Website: home-depot
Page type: customer-info-address
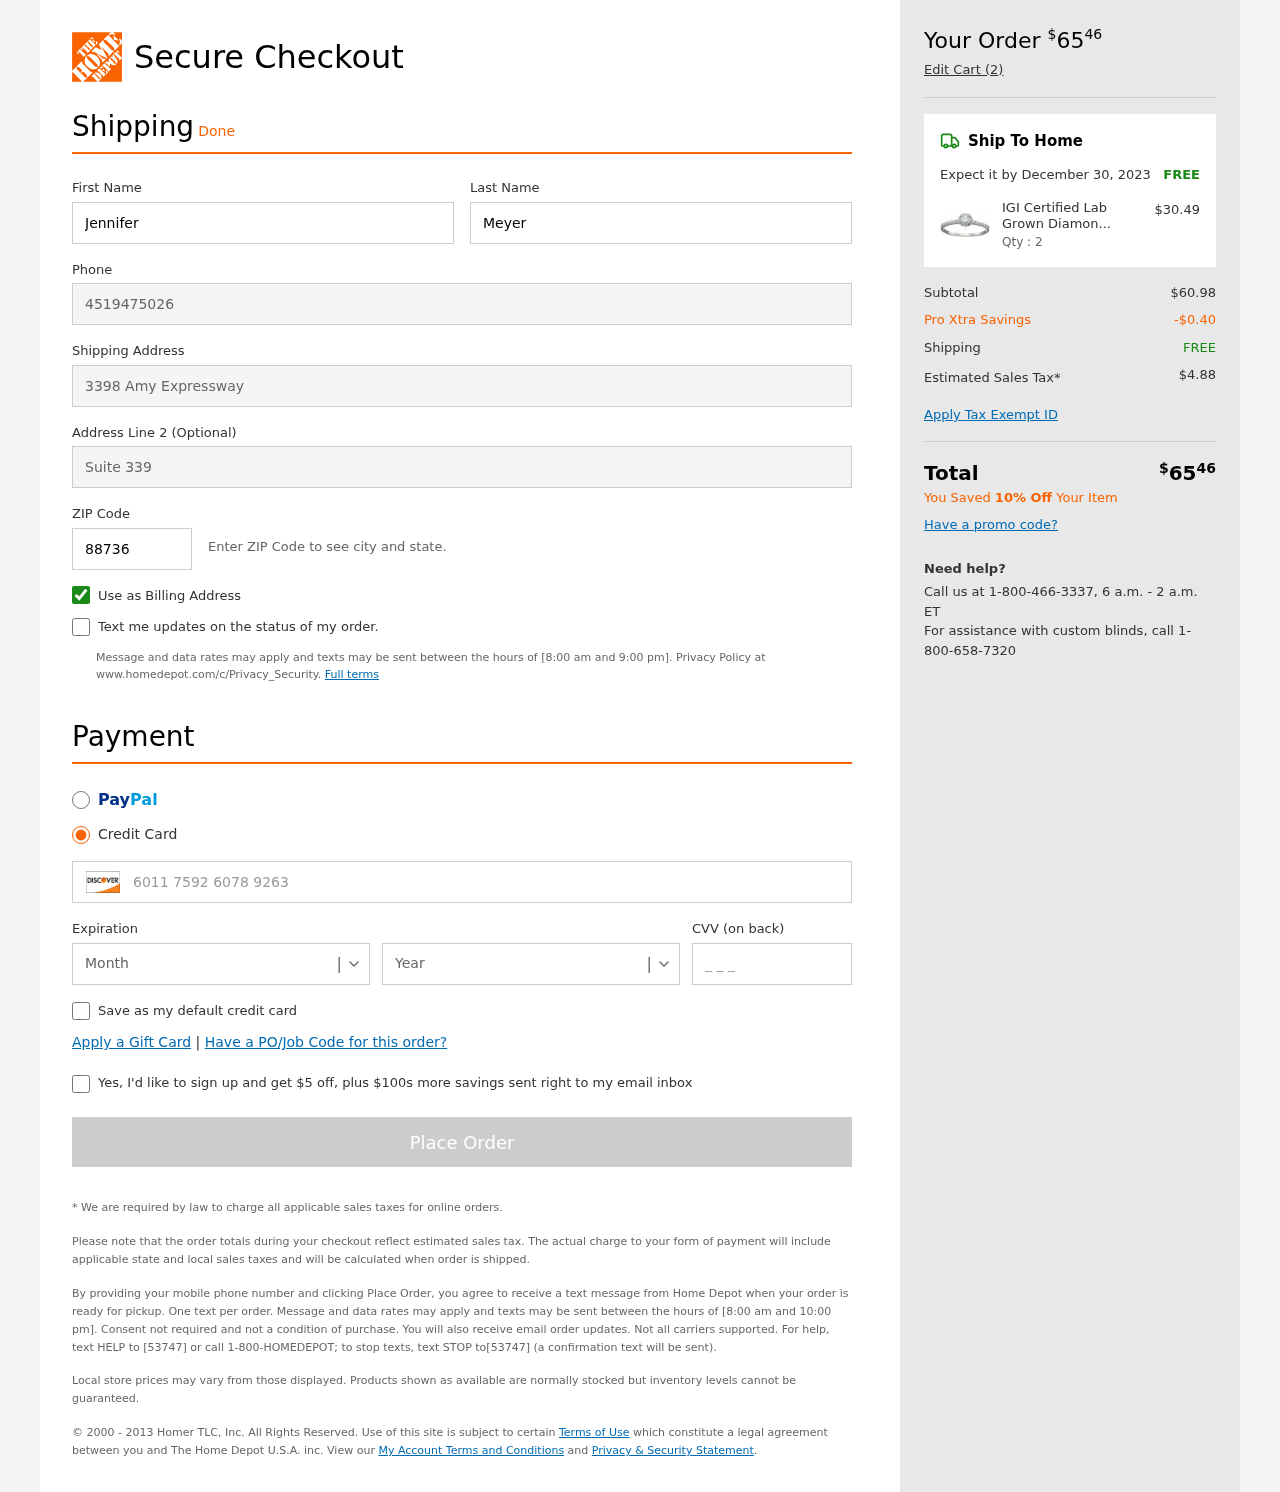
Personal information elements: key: PII_CARD_CVV
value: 684
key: PII_CARD_EXPIRY_MONTH
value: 12
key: PII_CARD_EXPIRY_YEAR
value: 30
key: PII_CARD_NUMBER
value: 6011 7592 6078 9263
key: PII_FIRSTNAME
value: Jennifer
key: PII_LASTNAME
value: Meyer
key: PII_PHONE
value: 4519475026
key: PII_POSTCODE
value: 88736
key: PII_STREET
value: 3398 Amy Expressway
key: PII_STREET2
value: Suite 339
Product elements: key: PRODUCT1_NAME
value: IGI Certified Lab Grown Diamond Halo Engagement Ring in 14k White Gold (1/2 CT.TW., I-J Color, SI1-S
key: PRODUCT1_PRICE
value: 30.49
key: PRODUCT1_QUANTITY
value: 2
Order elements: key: ORDER_TOTAL
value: $6546
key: ORDER_NUM_ITEMS
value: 2
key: ORDER_DELIVERY_DATE
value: December 30, 2023
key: ORDER_SHIPPING_COST
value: FREE
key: ORDER_SUBTOTAL
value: $60.98
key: ORDER_DISCOUNT
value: -$0.40
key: ORDER_SHIPPING_COST2
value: FREE
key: ORDER_TAX
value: $4.88
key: ORDER_TOTAL2
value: $6546
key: ORDER_SAVINGS_MESSAGE
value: You Saved 10% Off Your Item